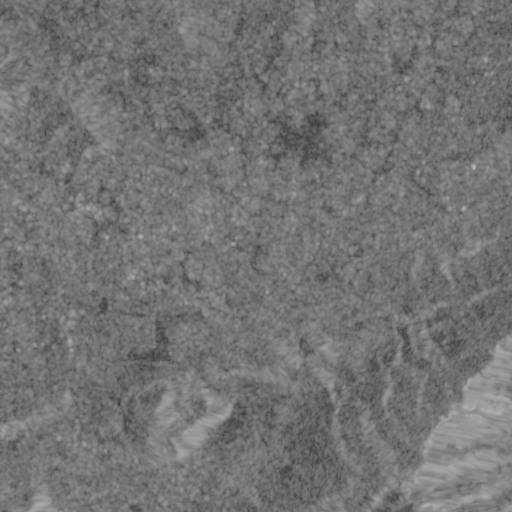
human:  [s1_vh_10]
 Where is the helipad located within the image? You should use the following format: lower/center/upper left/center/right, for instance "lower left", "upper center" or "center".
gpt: The helipad is located in the lower left of the image.
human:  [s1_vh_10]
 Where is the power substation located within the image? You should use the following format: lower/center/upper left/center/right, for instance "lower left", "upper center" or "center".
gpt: The power substation is located in the center left of the image.
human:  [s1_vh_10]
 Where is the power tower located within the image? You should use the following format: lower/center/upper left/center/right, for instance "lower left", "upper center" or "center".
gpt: The power tower is located in the lower left of the image.
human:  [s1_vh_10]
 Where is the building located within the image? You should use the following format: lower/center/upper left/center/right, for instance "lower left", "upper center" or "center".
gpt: There is no building in the image.

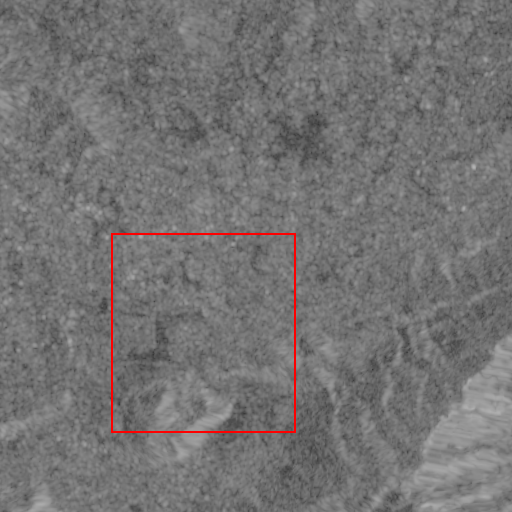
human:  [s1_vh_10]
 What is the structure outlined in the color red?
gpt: There is no red outline.
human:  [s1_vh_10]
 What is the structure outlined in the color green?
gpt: There is no structure outlined in green.